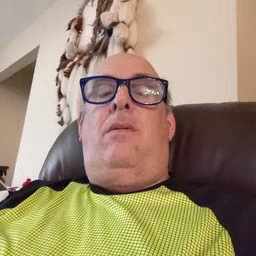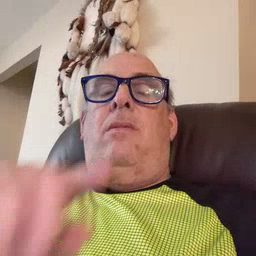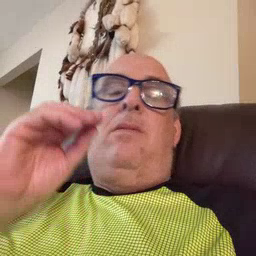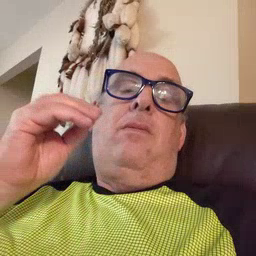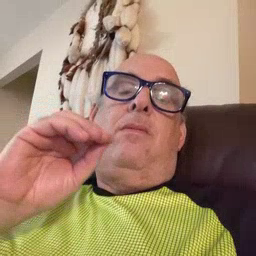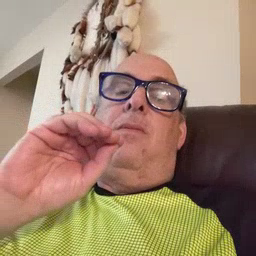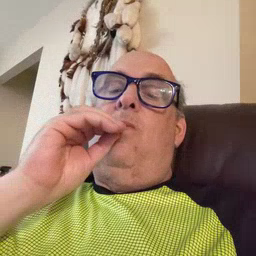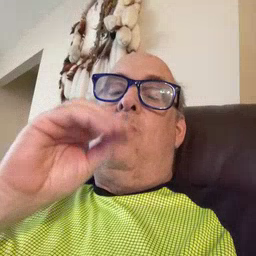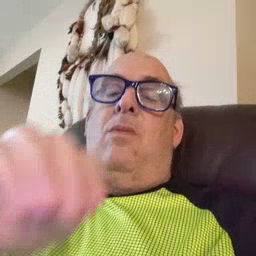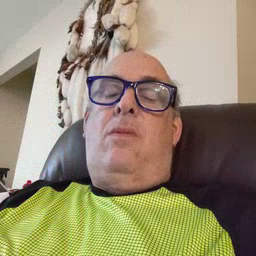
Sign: kiss